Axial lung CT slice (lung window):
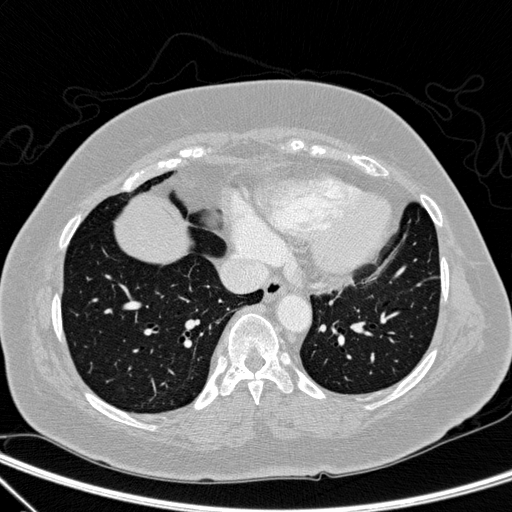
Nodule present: no